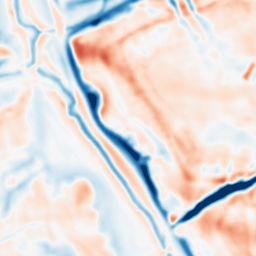
Category: multiscale
Decomposition family: dog_multiscale
Decomposition parameters: sigma_ratio: 1.6
n_scales: 3
base_sigma: 2
Upsampling method: quintic
Upsampling parameters: scale: 4
Upsampling scale: 4